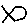
Label: fish